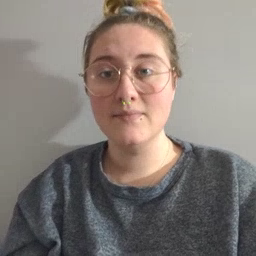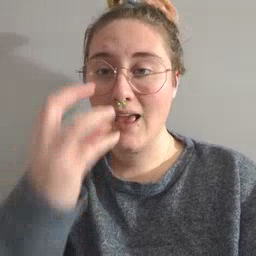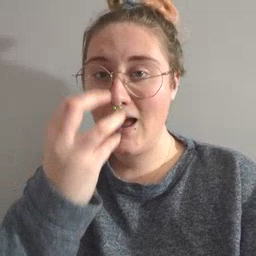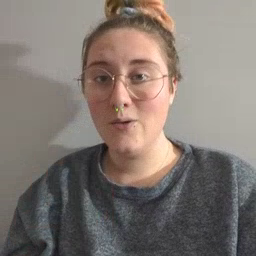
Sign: clown